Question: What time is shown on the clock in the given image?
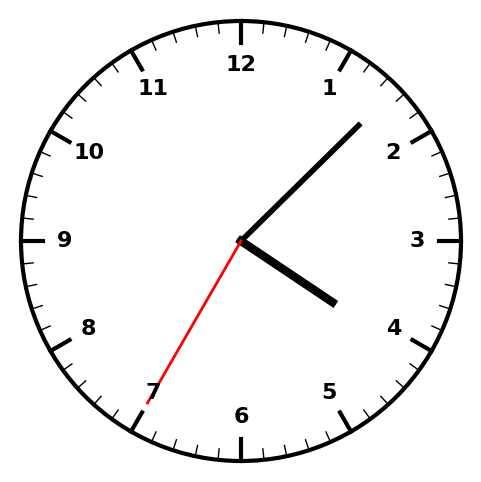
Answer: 04:07:35